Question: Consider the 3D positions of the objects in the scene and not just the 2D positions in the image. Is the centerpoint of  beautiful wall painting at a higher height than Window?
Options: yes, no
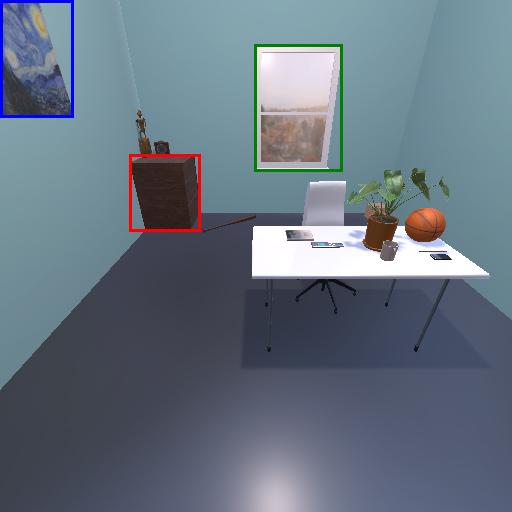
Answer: yes